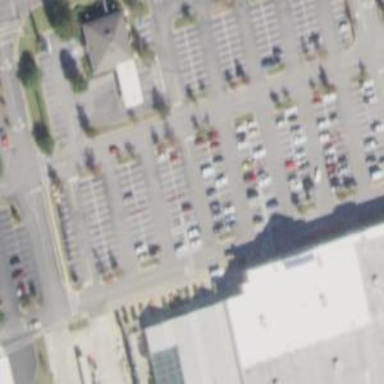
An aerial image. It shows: Parking space.